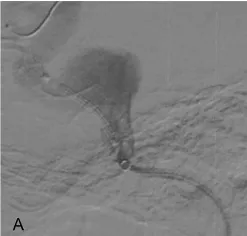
The WCS prolapsed into the aneurysm. (A) A WCS bridged the aneurysm neck under roadmap guidance.
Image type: radiology (x_ray)